Field crop: tomato
Growth stage: 1
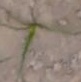
Species: cyperus